Question:
I want create 32 views like above view. so that what i modify in my code so i get this view? I shown code below
'''
- (void)loadView {
[super loadView];
self.view.backgroundColor = [UIColor redColor];
UIScrollView *scroll = [[UIScrollView alloc] initWithFrame:CGRectMake(0, 0, self.view.frame.size.width, self.view.frame.size.height)];
scroll.pagingEnabled = YES;
NSInteger numberOfViews = 33;
[btnMenu setTag:0 ];
for (int i = 1; i < numberOfViews; i++) {
CGFloat yOrigin = i * self.view.frame.size.width;
UIView *awesomeView = [[UIView alloc] initWithFrame:CGRectMake(yOrigin, 0, self.view.frame.size.width, self.view.frame.size.height)];
btnMenu = [UIButton buttonWithType:UIButtonTypeCustom];
//NSData *data =UIImageJPEGRepresentation(, 1);
[btnMenu setBackgroundImage:[UIImage imageNamed:[NSString stringWithFormat:@"page-%d.jpg",i]] forState:UIControlStateNormal];
CGRect frame = btnMenu.frame;
frame.size.width=320;
frame.size.height=420;
frame.origin.x=0;
frame.origin.y=0;
btnMenu.frame=frame;
[btnMenu setTag:i];
btnMenu.alpha = 1;
[btnMenu addTarget:self action:@selector(btnSelected:) forControlEvents:UIControlEventTouchUpInside];
[awesomeView addSubview:btnMenu];
[scroll addSubview:awesomeView];
[awesomeView release];
}
scroll.contentSize = CGSizeMake(self.view.frame.size.width * numberOfViews, self.view.frame.size.height);
[self.view addSubview:scroll];
[scroll release];}
-(IBAction)btnSelected:(id)sender{
UIButton *button = (UIButton *)sender;
int whichButton = button.tag;
NSLog(@"Current TAG: %i", whichButton);
if(whichButton==1)
{
first=[[FirstImage alloc]init];
[self.navigationController pushViewController:first animated:YES];
}
}
'''
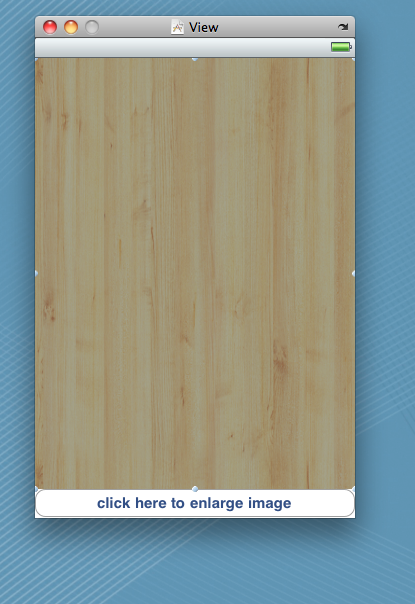
Answer: '''
scroll.contentSize = CGSizeMake(self.view.frame.size.width * numberOfViews, self.view.frame.size.height);
'''
write this line in your code before the for loop.